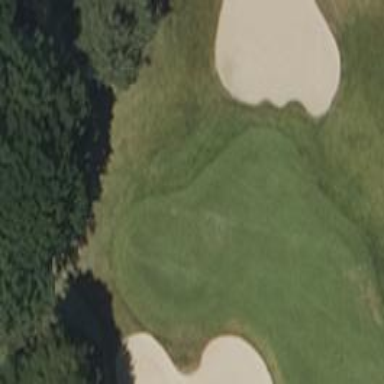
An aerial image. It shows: Golf hole.